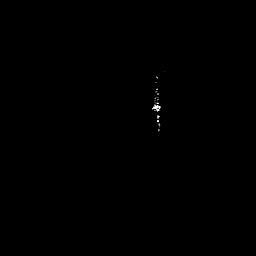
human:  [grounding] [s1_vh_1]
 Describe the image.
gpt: In the satellite image, there is  <ref>1 small ship </ref> <box>[[58, 33, 63, 44, 0]]</box> located at center.